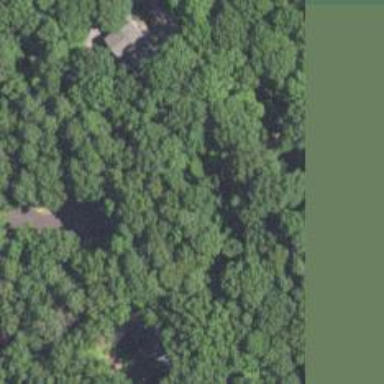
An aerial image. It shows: Driveway.